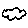
Label: cloud